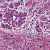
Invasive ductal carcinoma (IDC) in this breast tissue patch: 0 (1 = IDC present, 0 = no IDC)